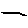
Label: line